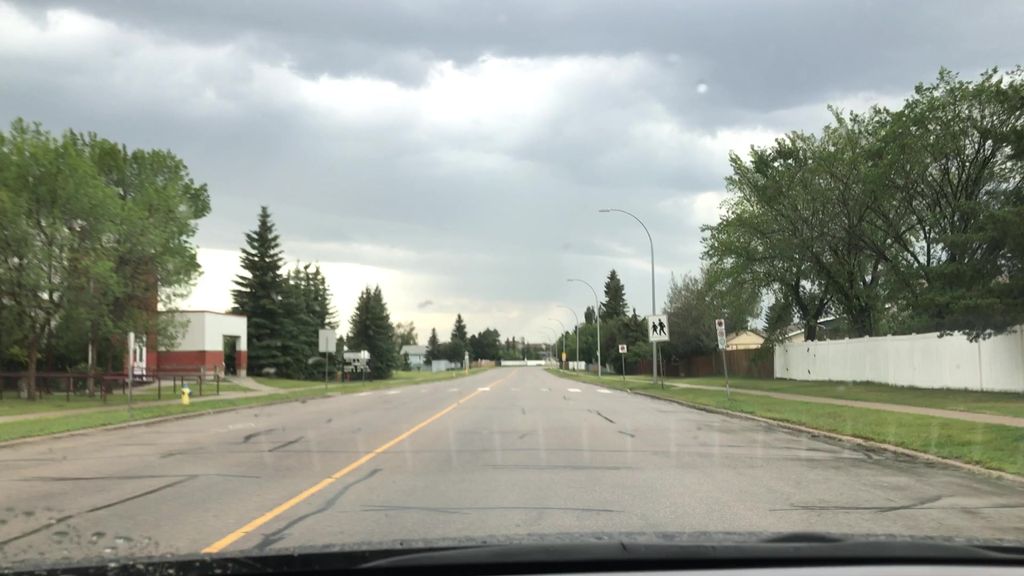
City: edmonton